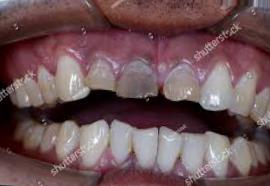
Condition: Tooth Discoloration